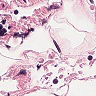
Metastatic tissue present: no